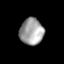
Tissue: prostate
Cell type: T cells
Senescence score: 0.7405
Nuclear area (px): 619
Mean DAPI intensity: 159.91